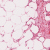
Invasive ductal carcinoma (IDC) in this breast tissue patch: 0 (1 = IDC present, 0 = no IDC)